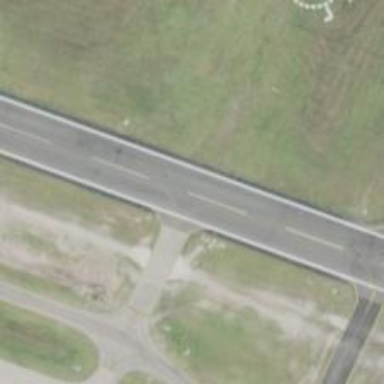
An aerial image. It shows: Image of taxiway at airport.